Question: I have a 'LinearLayout' that contains one picture and 3 'Buttons'.
The picture only takes a small portion of the screen and then they are 3 buttons
The problem is that I have to really scroll down to see the 3 buttons.
The picture is taking so much place.
How can I make it show everything in one screen ?
Here's the code
'''
<ScrollView xmlns:android="http://schemas.android.com/apk/res/android"
xmlns:tools="http://schemas.android.com/tools"
android:layout_width="match_parent"
android:layout_height="match_parent">
<LinearLayout
android:layout_width="match_parent"
android:layout_height="match_parent"
android:orientation="vertical" >
<ImageView
android:scaleType="fitXY"
android:maxHeight="40dp"
android:layout_height="wrap_content"
android:layout_width="wrap_content"
android:src="@drawable/logooutlast" />
<Button
android:layout_marginTop="20dp"
android:layout_width="fill_parent"
android:layout_height="wrap_content"
android:text="@string/buttonWalktrough" />
<Button
android:layout_marginTop="20dp"
android:layout_width="fill_parent"
android:layout_height="wrap_content"
android:text="@string/buttonFullCompletion" />
<Button
android:layout_marginTop="20dp"
android:layout_width="fill_parent"
android:layout_height="wrap_content"
android:text="@string/buttonInsaneMode" />
</LinearLayout>
'''
Here's the current look of my app

I want my buttons to appears just below the picture.
Is there a way to resolve this problem ?
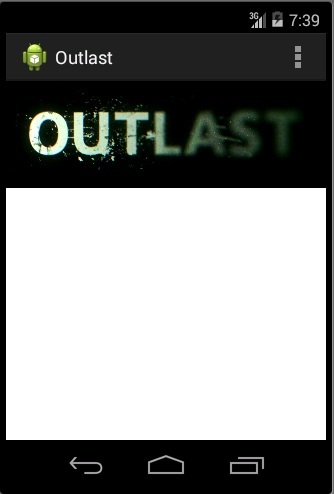
Answer: Add this to your imageView to take away space..
'''
android:adjustViewBounds="true"
'''